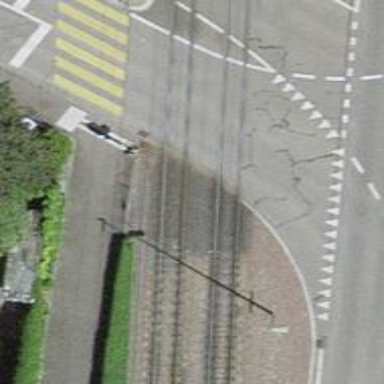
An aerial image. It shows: Level crossing with lights at the railway.